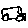
Label: car